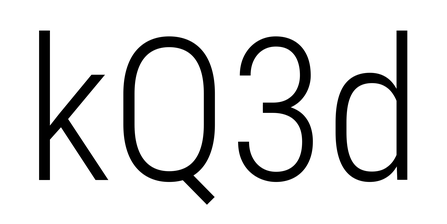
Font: Roboto_Condensed_Light